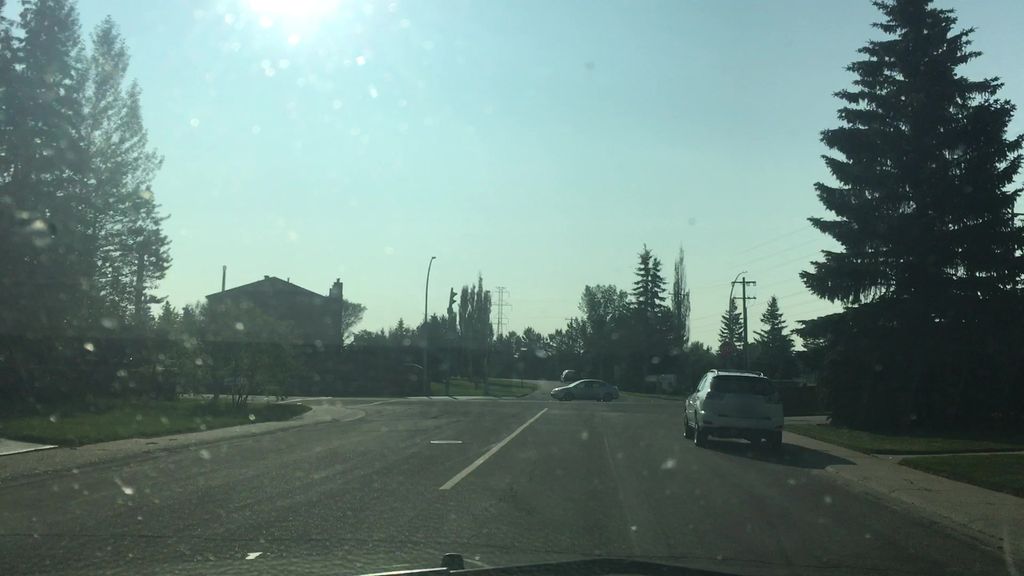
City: edmonton